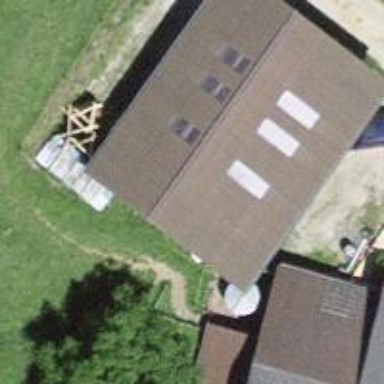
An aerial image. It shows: Rural barn.